【题型】填空题　【知识点】解析几何　【难度】medium
已知点 \(A\)、\(B\) 位于抛物线 \(y^2 = 2px\ (p > 0)\) 上，\(|AB| = 20\)，点 \(M\) 为线段 \(AB\) 的中点，记点 \(M\) 到 \(y\) 轴的距离为 \(d\)。若 \(d\) 的最小值为 \(7\)，则当 \(d\) 取该最小值时，直线 \(AB\) 的斜率 \(k(k > 0)\) 为 \(\underline{\quad\quad\quad}\)。
【解答】
\textbf{【答案】} \(\boldsymbol{\dfrac{\sqrt{6}}{2}}\)

\vspace{1em}

\textbf{【分析】} 首先证明当 \(A,B,F\) 三点共线时，\(M\) 到 \(y\) 轴的距离最小，进而求出抛物线方程，然后将抛物线方程和直线方程联立，运用韦达定理即可求出 \(k\)。

\vspace{1em}

\textbf{【解析】} 如图：分别从 \(A,B,M\) 作准线的垂线，垂足为 \(C,D,N\)。

设 \(A(x_1,y_1)\)，\(B(x_2,y_2)\)，\(AB\) 中点 \(M\left(\dfrac{x_1 + x_2}{2},\dfrac{y_1 + y_2}{2}\right)\)，

\(|MN| = \dfrac{1}{2}(|AC| + |BD|) = \dfrac{1}{2}(|AF| + |BF|)\)，则 \(M\) 到 \(y\) 轴的距离为 \(d = \dfrac{1}{2}(|AF| + |BF|) - \dfrac{1}{2}p \geq \dfrac{1}{2}|AB| - \dfrac{1}{2}p = 7\)，

当 \(M\) 到 \(y\) 轴的距离最小时，\(|AF| + |BF|\) 最小，等号为 \(A,B,F\) 三点共线时取得，所以 \(\dfrac{1}{2} \times 20 - \dfrac{1}{2}p = 7\)，解得 \(p = 6\)。

故抛物线方程为 \(y^2 = 12x\)，当 \(A,B,F\) 三点共线时，设直线 \(AB\) 的方程为 \(y = k(x - 3)\)，

与抛物线方程联立消去 \(y\) 得：\(k^2x^2 - (6k^2 + 12)x + 9k^2 = 0\)，所以 \(x_1 + x_2 = \dfrac{6k^2 + 12}{k^2}\)，

所以 \(x_1 + x_2 + p = \dfrac{6k^2 + 12}{k^2} + 6 = 20\)，解得 \(k = \dfrac{\sqrt{6}}{2}\)（负根舍去）。

故答案为：\(\boldsymbol{\dfrac{\sqrt{6}}{2}}\)。
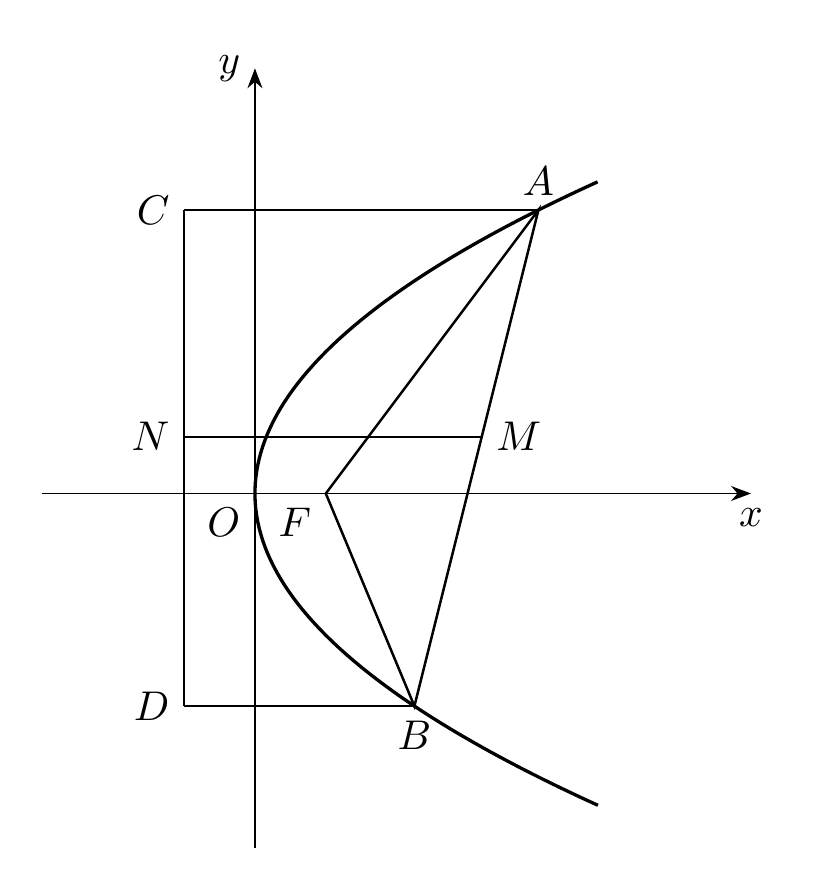